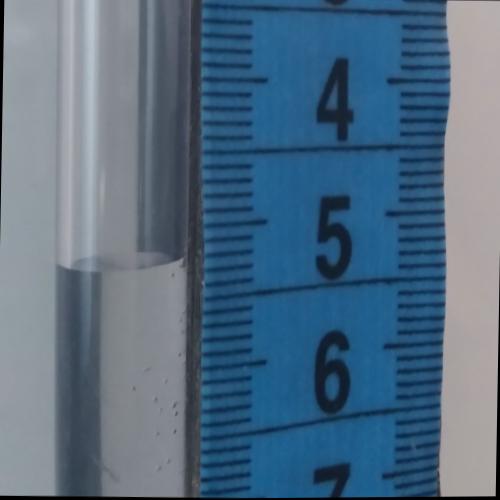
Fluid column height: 5.2 cm